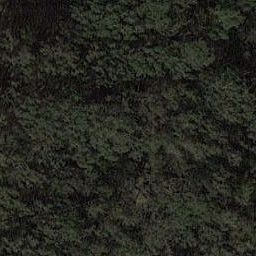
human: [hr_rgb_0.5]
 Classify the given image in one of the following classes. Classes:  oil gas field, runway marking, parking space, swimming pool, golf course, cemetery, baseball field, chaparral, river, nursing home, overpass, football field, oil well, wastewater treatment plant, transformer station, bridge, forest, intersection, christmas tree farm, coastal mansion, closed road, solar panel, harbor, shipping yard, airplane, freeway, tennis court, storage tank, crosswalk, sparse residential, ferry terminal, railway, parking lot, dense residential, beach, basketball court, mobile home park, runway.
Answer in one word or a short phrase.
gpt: forest